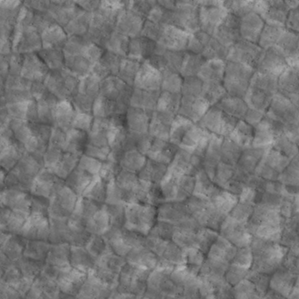
Label: non_frost